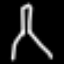
Label: The Eiffel Tower